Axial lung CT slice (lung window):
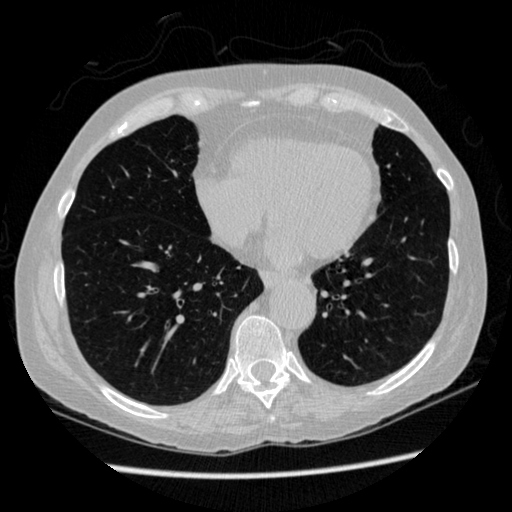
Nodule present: no